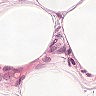
Metastatic tissue present: no